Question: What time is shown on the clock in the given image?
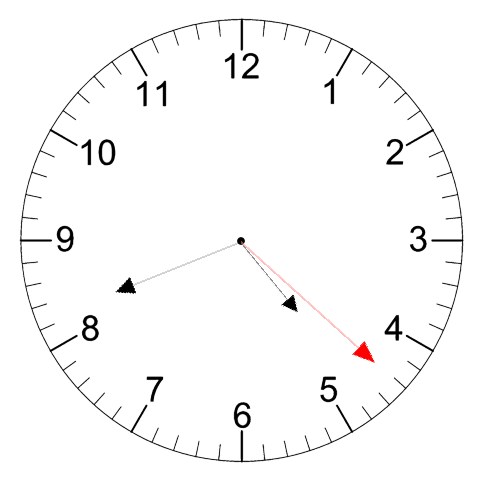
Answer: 04:41:22